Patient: sex M, age 64
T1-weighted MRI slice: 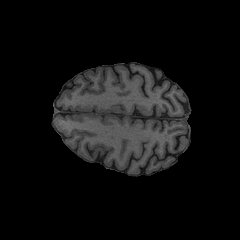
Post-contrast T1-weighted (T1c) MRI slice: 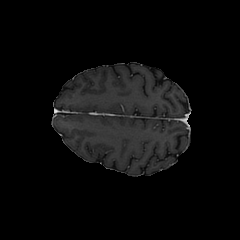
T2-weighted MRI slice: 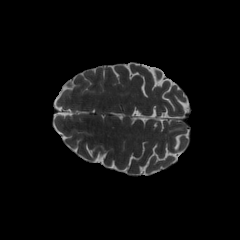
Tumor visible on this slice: no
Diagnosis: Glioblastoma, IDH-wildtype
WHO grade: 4